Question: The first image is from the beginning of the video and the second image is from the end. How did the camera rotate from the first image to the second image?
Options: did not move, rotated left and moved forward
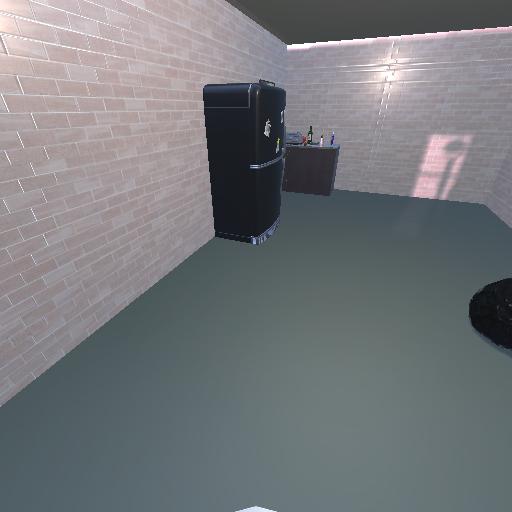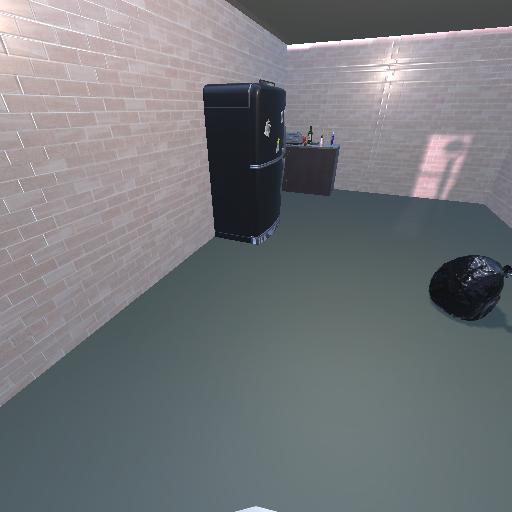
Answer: did not move